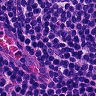
Metastatic tissue present: no